Field crop: tomato
Growth stage: 1
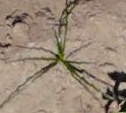
Species: cyperus